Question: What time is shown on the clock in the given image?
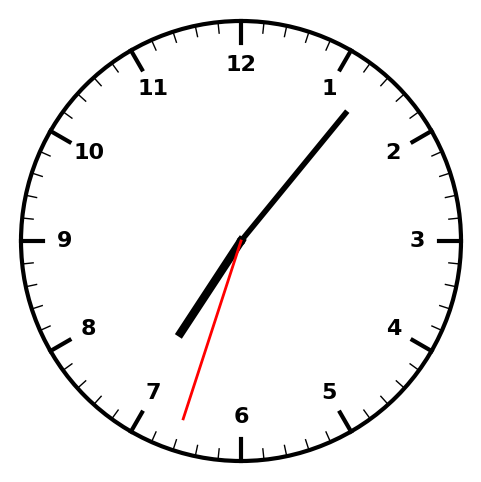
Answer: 07:06:33